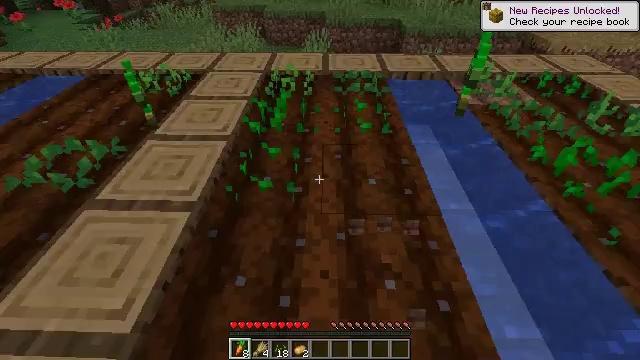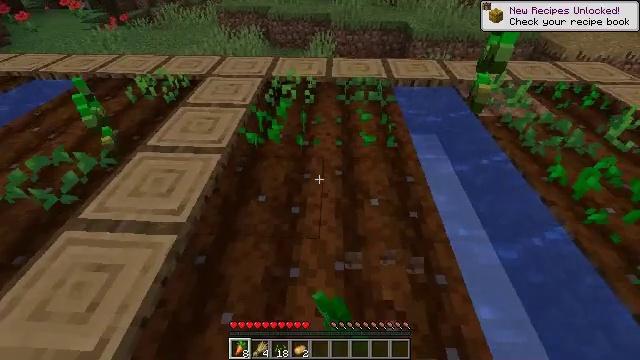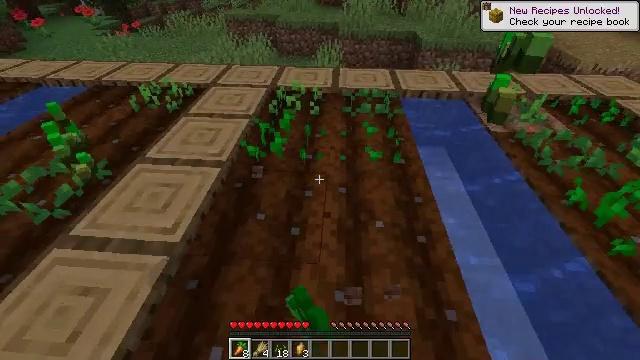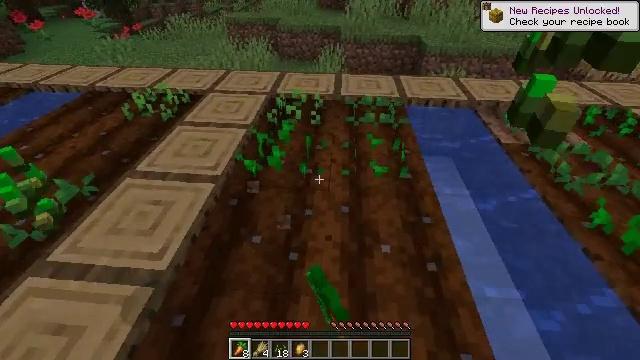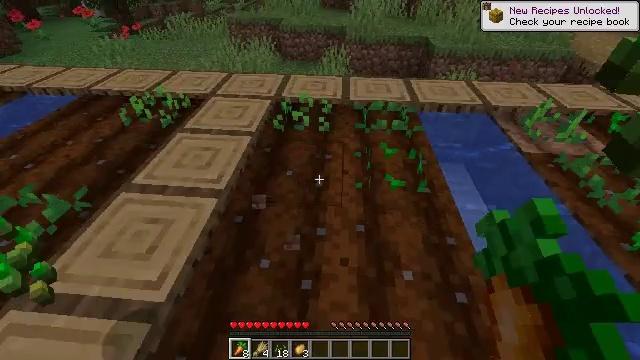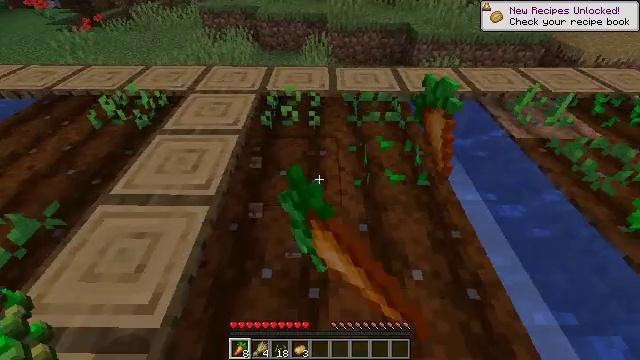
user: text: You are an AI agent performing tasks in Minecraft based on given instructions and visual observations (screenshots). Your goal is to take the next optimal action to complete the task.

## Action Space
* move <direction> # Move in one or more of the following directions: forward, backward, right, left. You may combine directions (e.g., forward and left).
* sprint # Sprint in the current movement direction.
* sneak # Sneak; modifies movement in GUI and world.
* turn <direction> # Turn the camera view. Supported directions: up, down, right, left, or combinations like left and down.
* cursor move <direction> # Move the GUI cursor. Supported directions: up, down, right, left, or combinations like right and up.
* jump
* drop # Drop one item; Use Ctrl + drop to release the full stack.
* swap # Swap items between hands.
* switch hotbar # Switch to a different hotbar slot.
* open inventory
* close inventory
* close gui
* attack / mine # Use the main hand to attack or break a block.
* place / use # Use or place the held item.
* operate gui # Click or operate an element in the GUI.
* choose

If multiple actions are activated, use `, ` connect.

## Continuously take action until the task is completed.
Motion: motion action
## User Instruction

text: Collect wheat crops.
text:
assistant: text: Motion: move forward, turn left, attack / mine
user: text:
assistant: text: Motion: move forward, turn left and up, attack / mine
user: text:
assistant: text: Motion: move forward and move left, attack / mine
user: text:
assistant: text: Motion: move forward and move left, attack / mine
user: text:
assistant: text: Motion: move forward and move left, turn right and down, attack / mine
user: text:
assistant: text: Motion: sprint, attack / mine